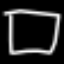
Label: square